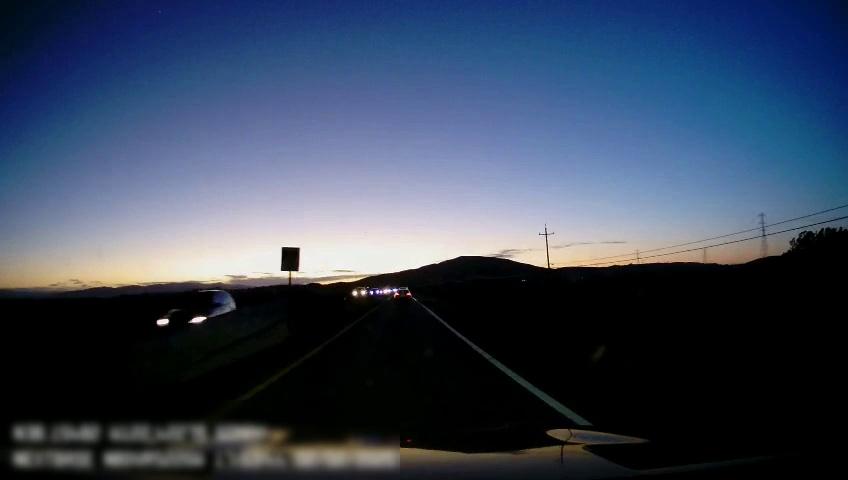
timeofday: Dusk/Dawn/Twilight
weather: Other
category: Drivable Space
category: Vehicles | SUV
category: Vehicles | Truck
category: Vehicles | SUV
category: Vehicles | Car
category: Lanes | Current Lane
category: Lanes | Current Lane